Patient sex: F
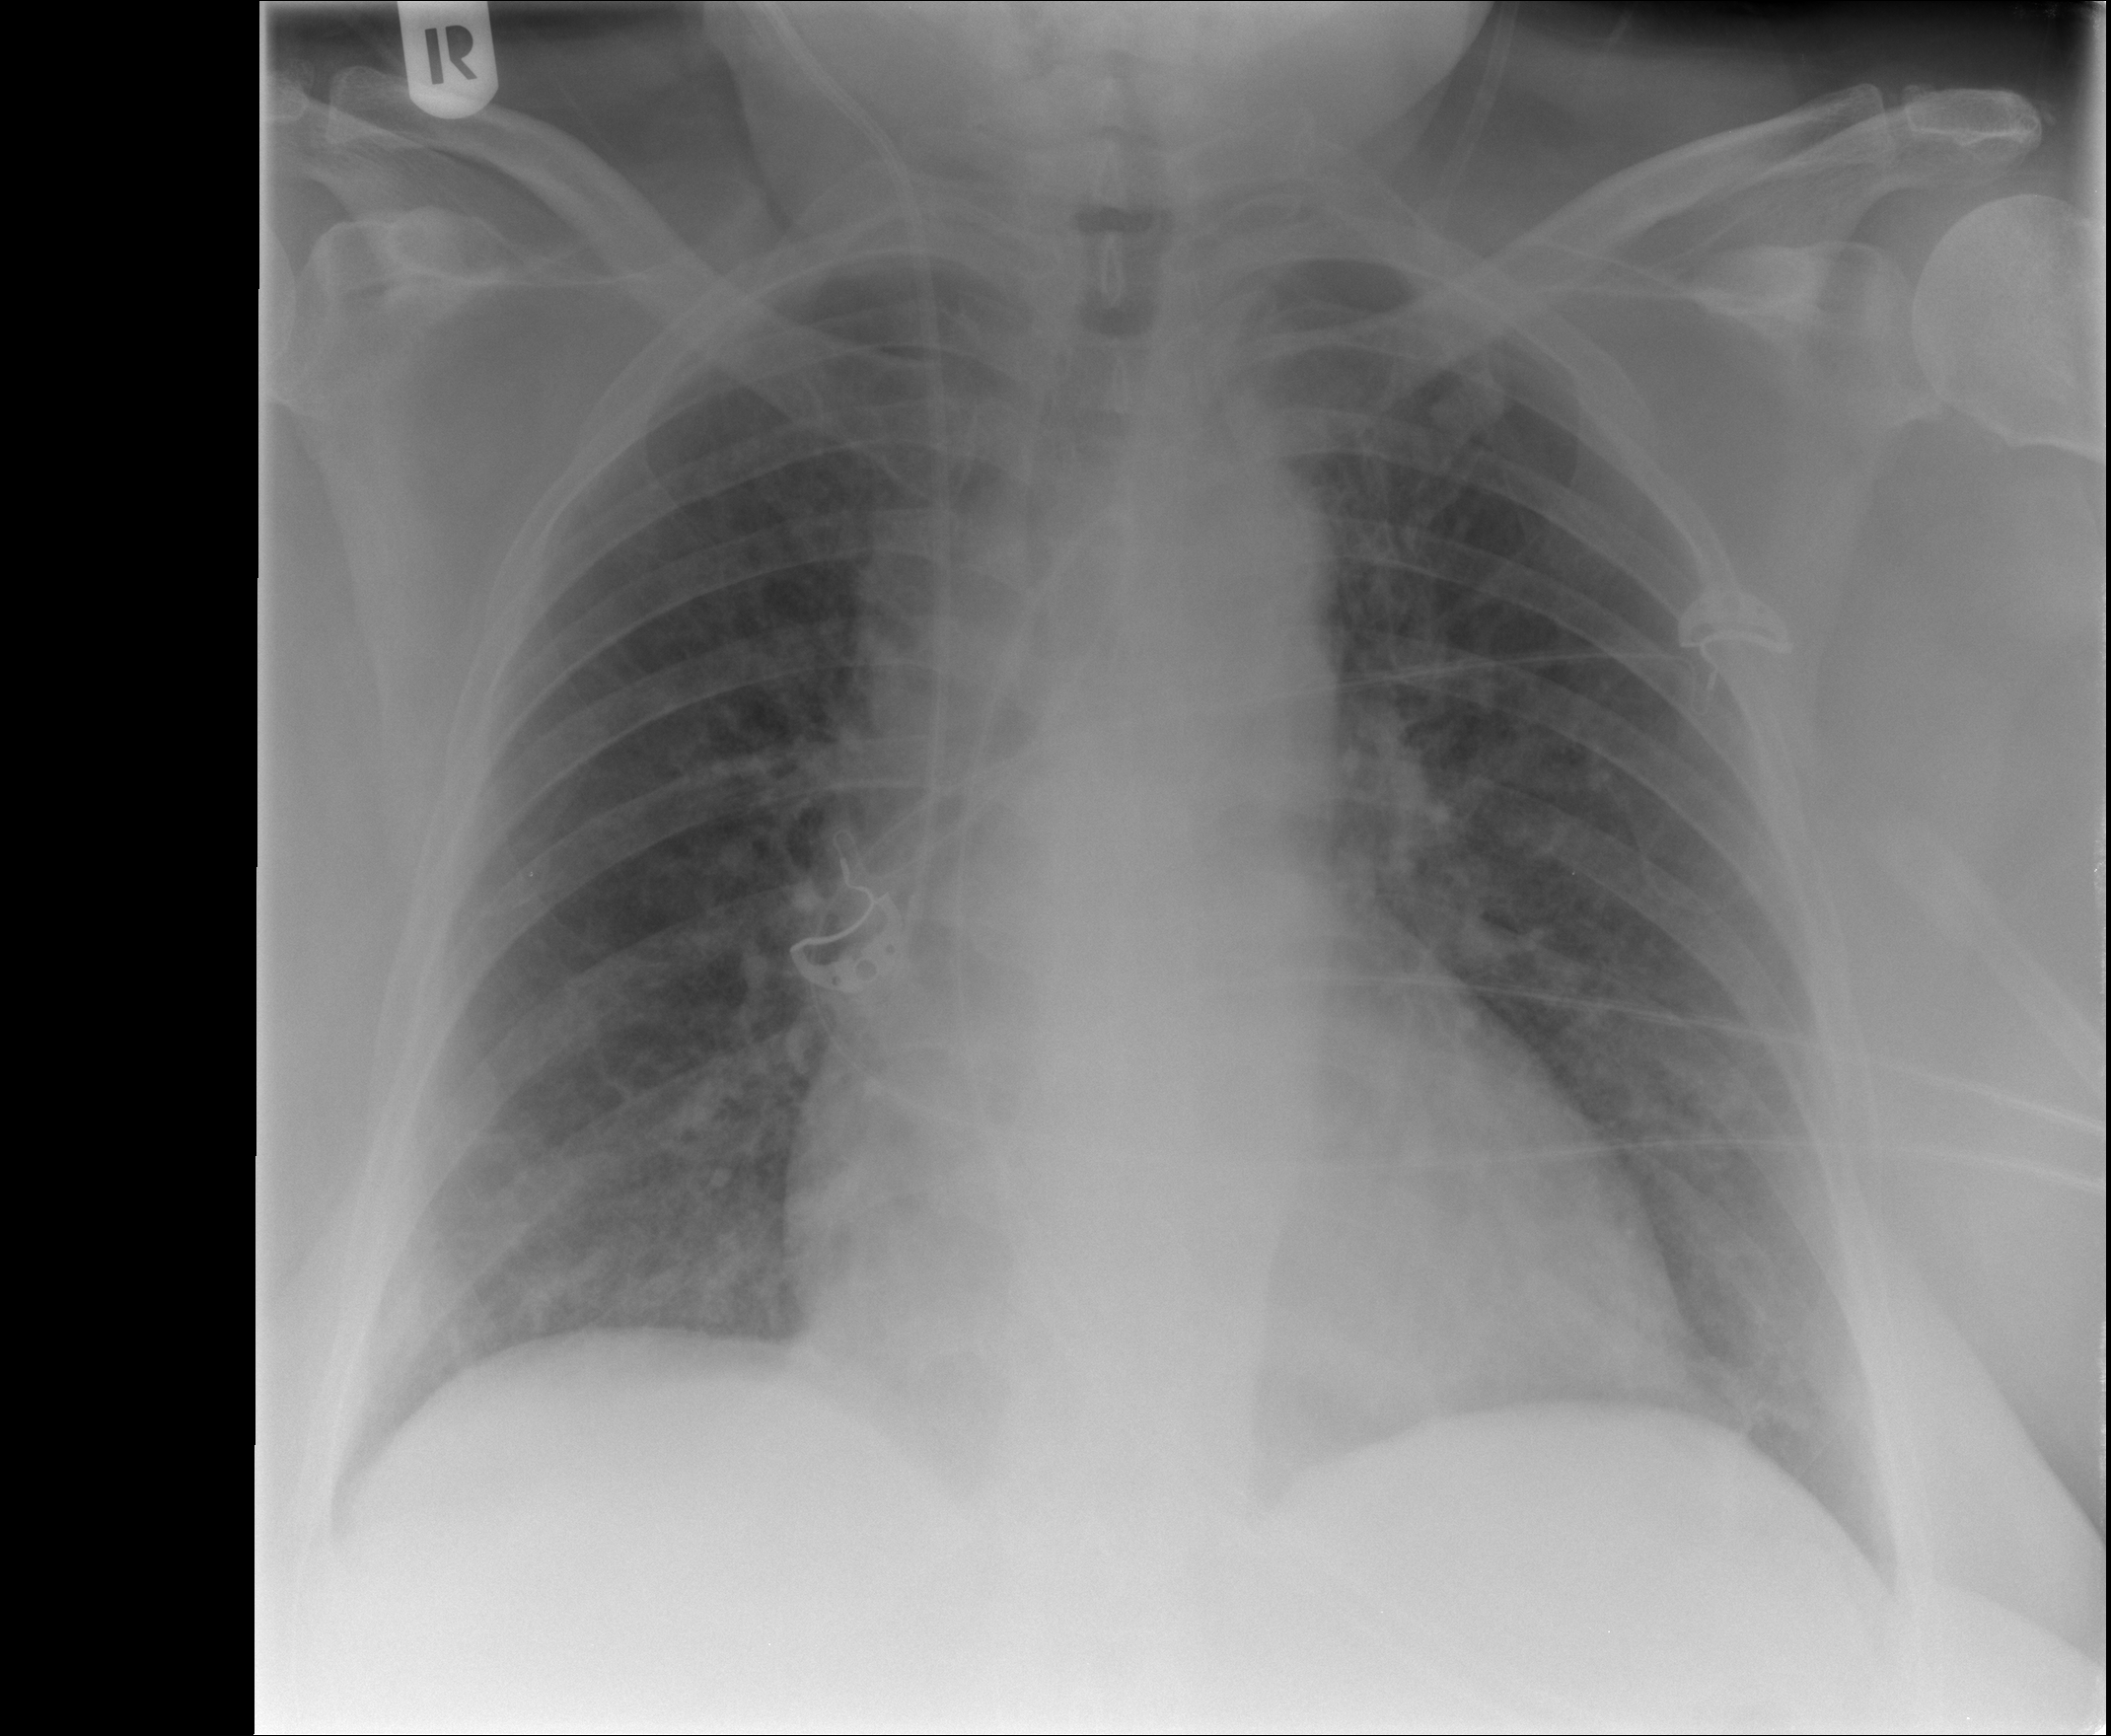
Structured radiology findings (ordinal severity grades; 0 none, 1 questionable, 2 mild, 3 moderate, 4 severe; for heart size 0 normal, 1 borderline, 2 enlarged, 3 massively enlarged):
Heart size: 1
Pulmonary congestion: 2
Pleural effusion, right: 0
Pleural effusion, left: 0
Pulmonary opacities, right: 2
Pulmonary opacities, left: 2
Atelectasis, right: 0
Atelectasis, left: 0